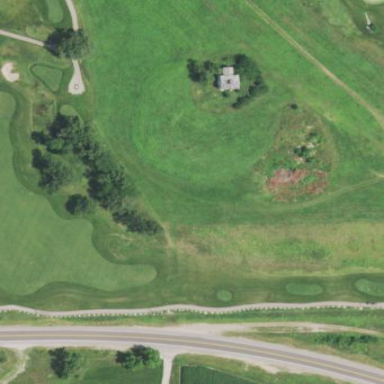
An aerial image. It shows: Rough area in golf course.